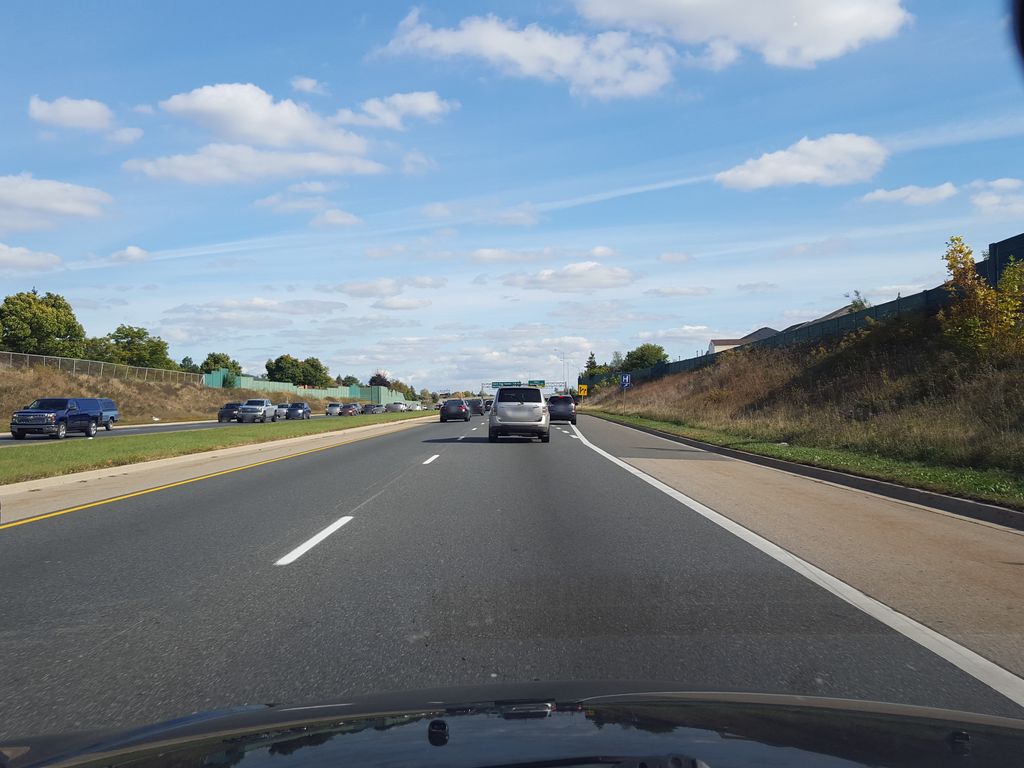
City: hamilton